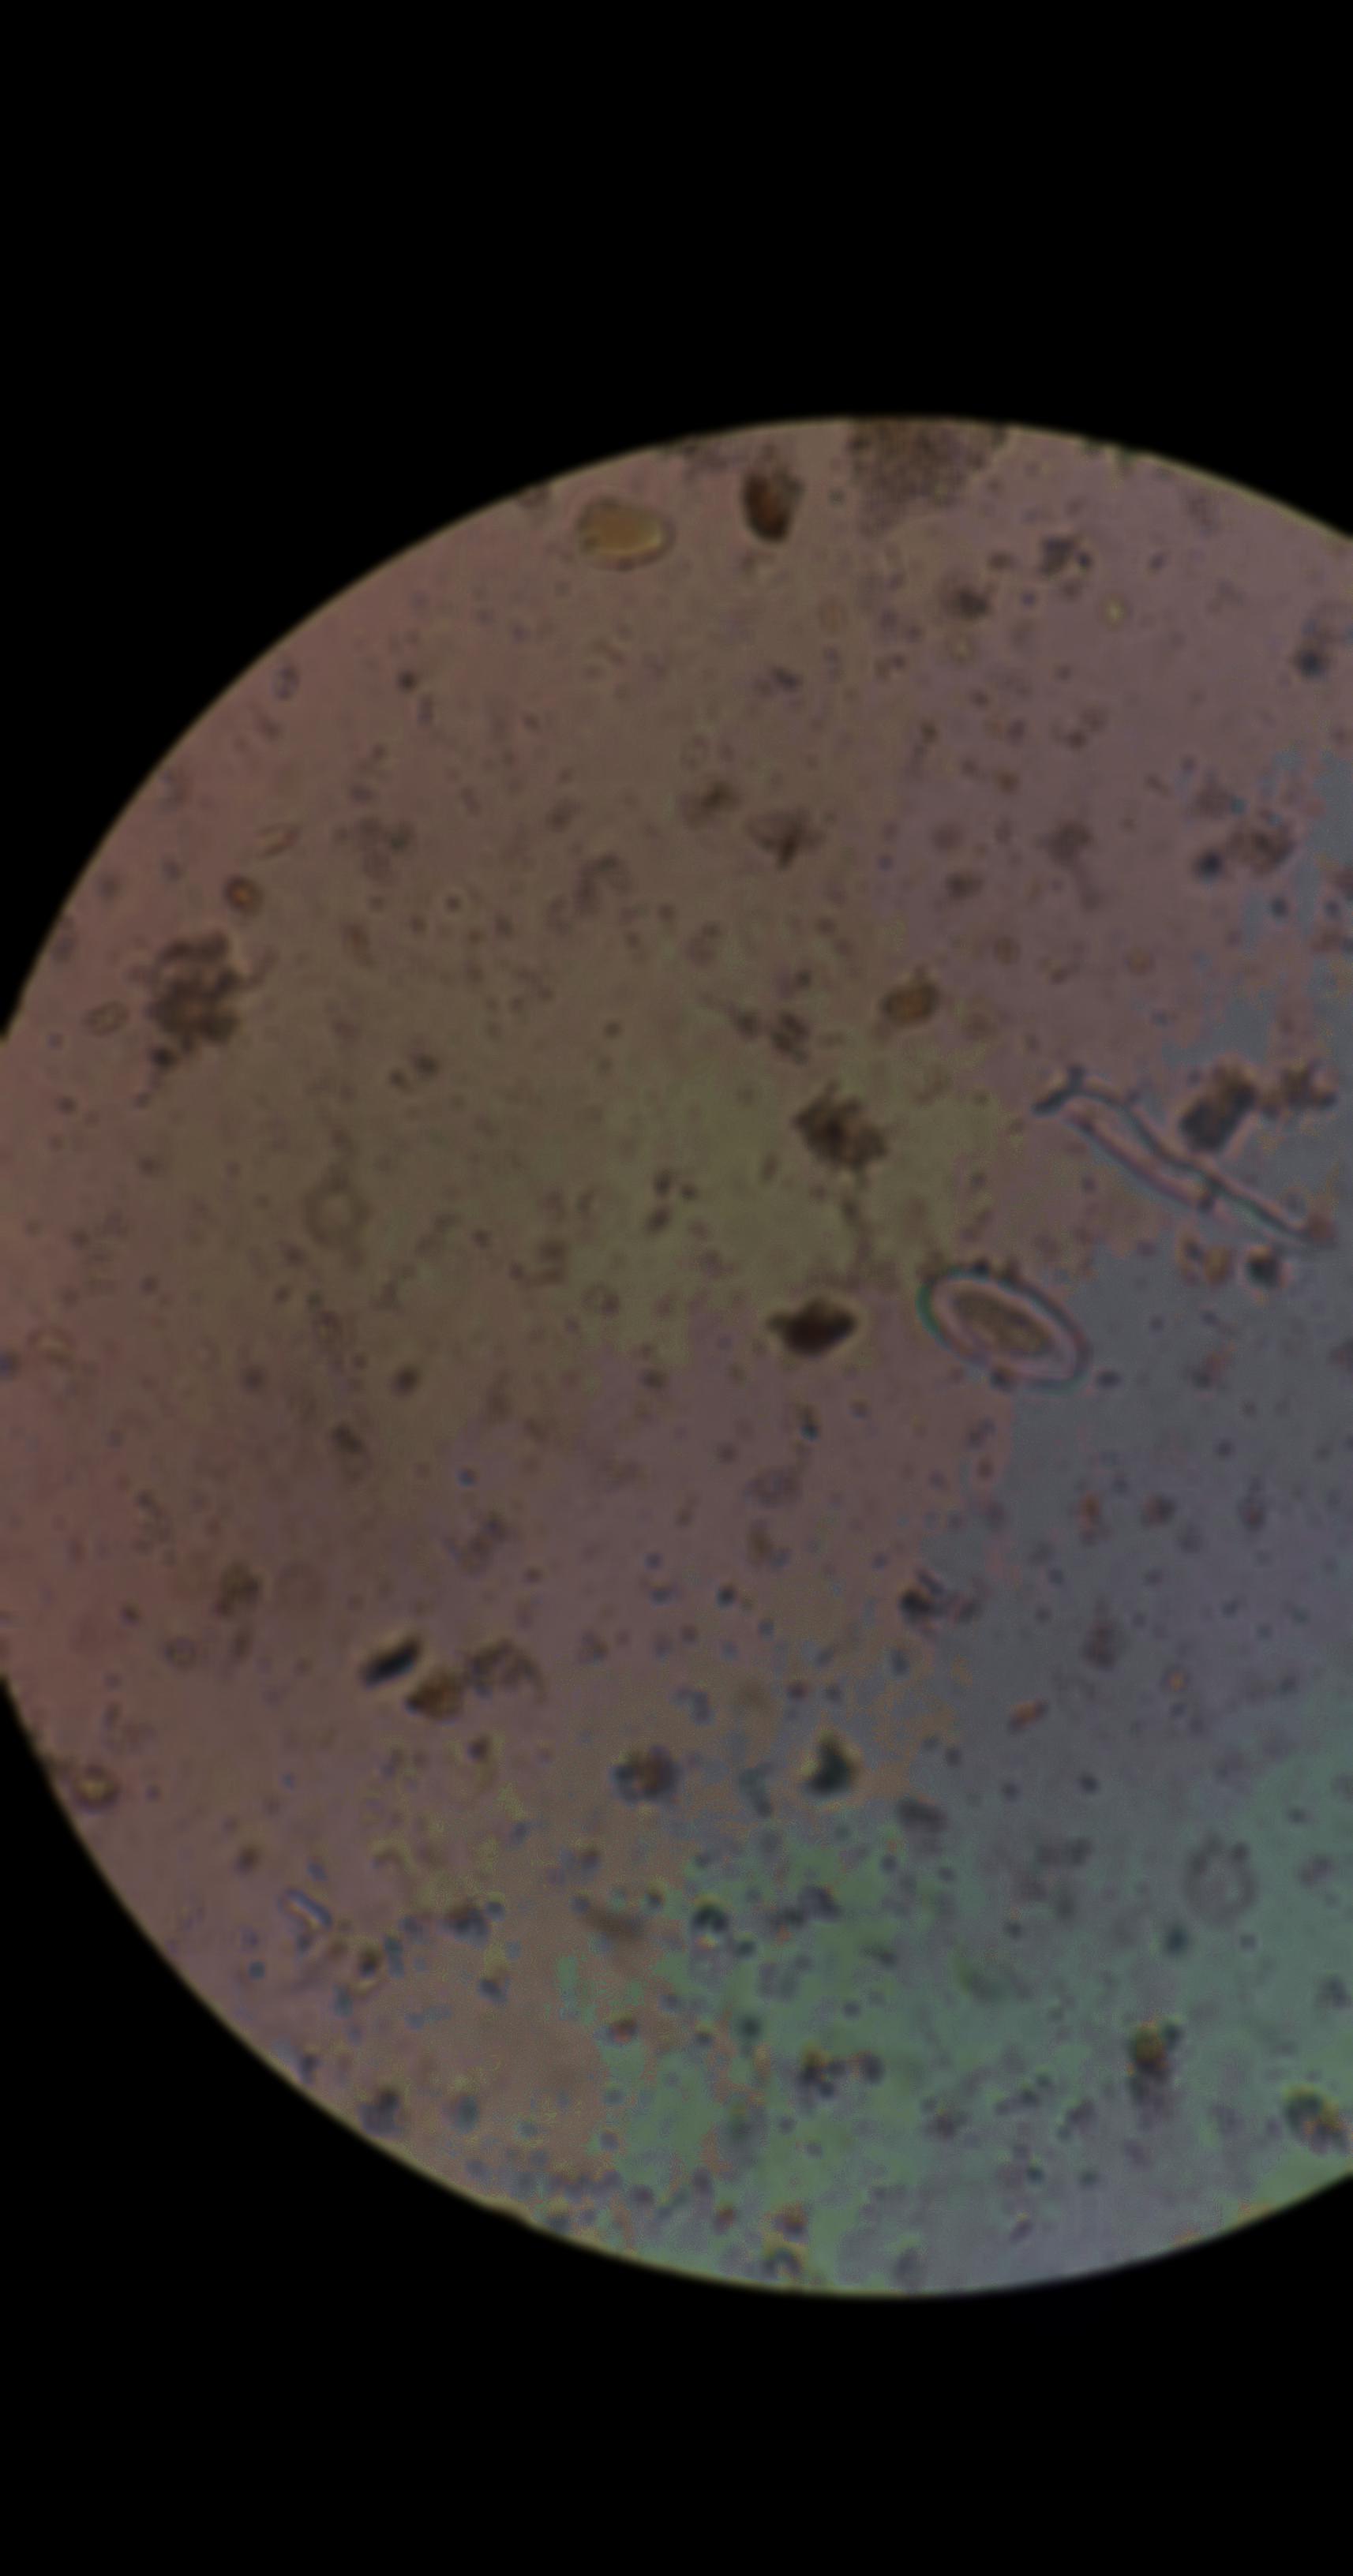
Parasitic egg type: Enterobius vermicularis